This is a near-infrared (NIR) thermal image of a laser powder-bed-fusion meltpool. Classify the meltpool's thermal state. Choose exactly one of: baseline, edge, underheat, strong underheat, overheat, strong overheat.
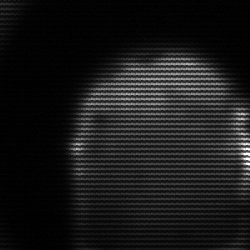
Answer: edge